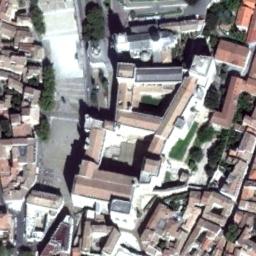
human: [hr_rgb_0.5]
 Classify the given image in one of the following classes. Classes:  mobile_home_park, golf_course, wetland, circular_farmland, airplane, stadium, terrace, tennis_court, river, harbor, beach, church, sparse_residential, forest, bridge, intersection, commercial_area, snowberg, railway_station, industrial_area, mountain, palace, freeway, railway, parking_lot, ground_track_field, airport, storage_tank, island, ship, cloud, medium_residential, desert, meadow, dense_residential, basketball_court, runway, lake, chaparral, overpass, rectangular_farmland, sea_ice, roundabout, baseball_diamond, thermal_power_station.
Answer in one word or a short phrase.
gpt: palace